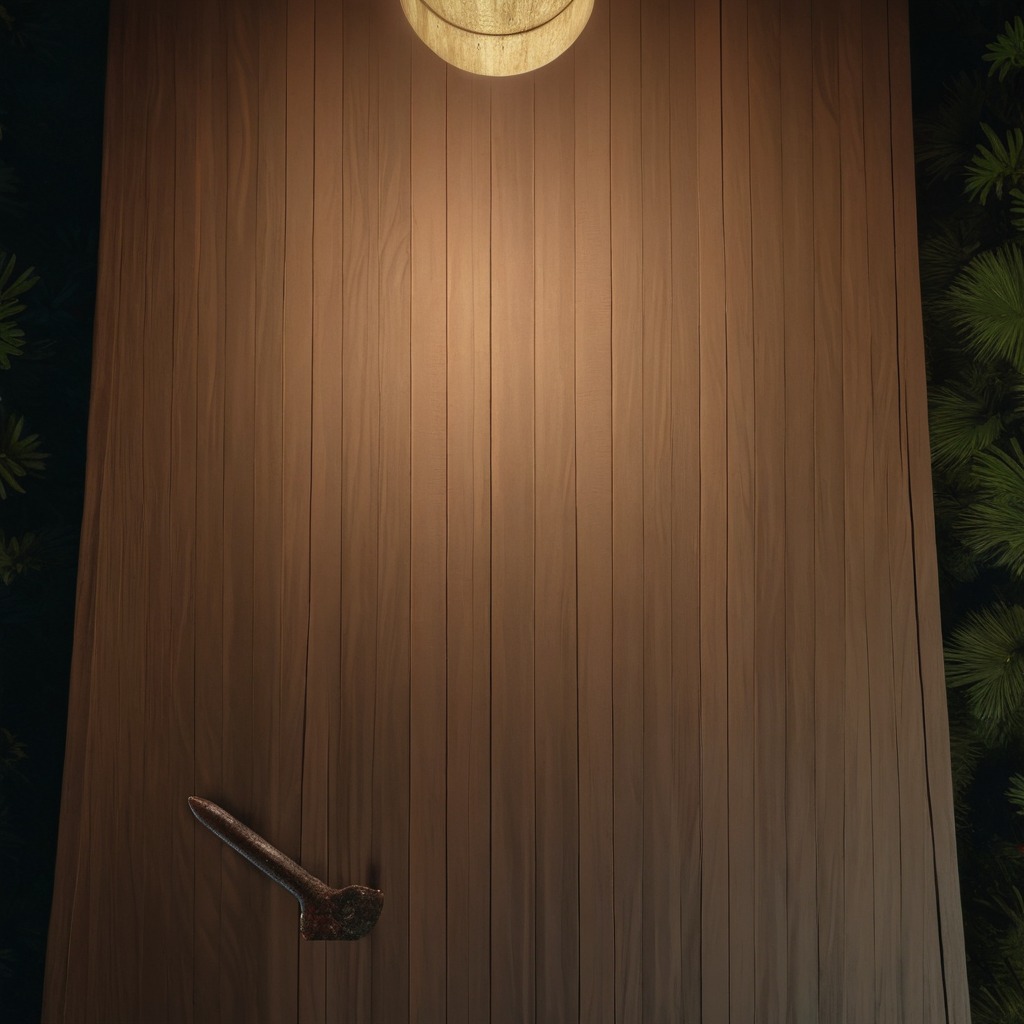
A nail is lying on the wooden table.